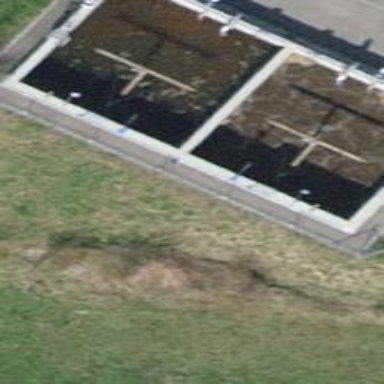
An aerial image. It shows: Image of wastewater.